Question: I have 12 images and i want to display this images in 'UICollectionView' with 4 rows where each rows have 3 images.
> Here is my .h file code
'''
@interface MyMusic : UIViewController<UICollectionViewDataSource,UICollectionViewDelegate>
{
UICollectionView *_collectionView;
}
@end
'''
and here is my .m file code
'''
- (void)viewDidLoad{
enter code hereUICollectionViewFlowLayout *flowLayout = [[UICollectionViewFlowLayout alloc] init];
[flowLayout setItemSize:CGSizeMake(100, 100)];
[flowLayout setMinimumLineSpacing:5];
[flowLayout setMinimumInteritemSpacing:5];
[flowLayout setSectionInset:UIEdgeInsetsMake(0, 0, 0, 0)];
[flowLayout setScrollDirection:UICollectionViewScrollDirectionVertical];
_collectionView = [[UICollectionView alloc] initWithFrame:CGRectMake(10,238, 300, 200) collectionViewLayout:flowLayout];
_collectionView.backgroundColor = [UIColor redColor];
[_collectionView setDataSource:self];
[_collectionView setDelegate:self];
[_collectionView registerClass:[UICollectionViewCell class] forCellWithReuseIdentifier:@"cellIdentifier"];
[self.view addSubview:_collectionView];
}
- (NSInteger)numberOfSectionsInCollectionView:(UICollectionView *)collectionView{
return 4;}
- (NSInteger)collectionView:(UICollectionView *)collectionView numberOfItemsInSection:(NSInteger)section{return 3;}
- (UICollectionViewCell *)collectionView:(UICollectionView *)collectionView cellForItemAtIndexPath:(NSIndexPath *)indexPath{
enter UICollectionViewCell *cell=[collectionView dequeueReusableCellWithReuseIdentifier:@"cellIdentifier" forIndexPath:indexPath];
cell.backgroundColor=[UIColor greenColor];
return cell;
}
'''
> above code working fine but my output will not come in proper
its looking like this

any one can help me how can i solve this ?
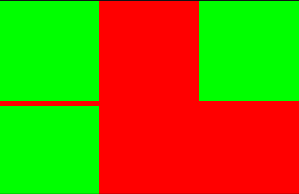
Answer: Your 'UICollectionView' width is , and your item's .
Interitem space is 5 points, so
'''
100*3 + 5*2 = 310.
'''
That's why you see only 2 columns.
Make your cells' width a little smaller, for example 290
Or set interitem spacing to 0.
Main rule - your 'UICollecitionView' width should be larger or equal to sum of your cells 'widths + interitem spacing'